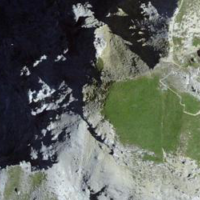
EUNIS habitat code: 48
Species observed at this site:
Corvus corax
Tichodroma muraria